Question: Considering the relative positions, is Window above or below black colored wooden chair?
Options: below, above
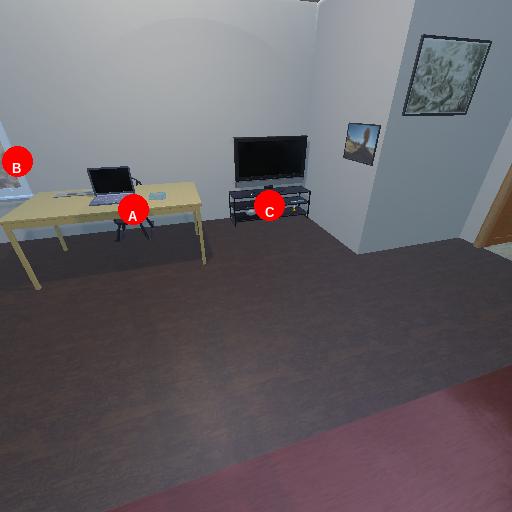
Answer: below